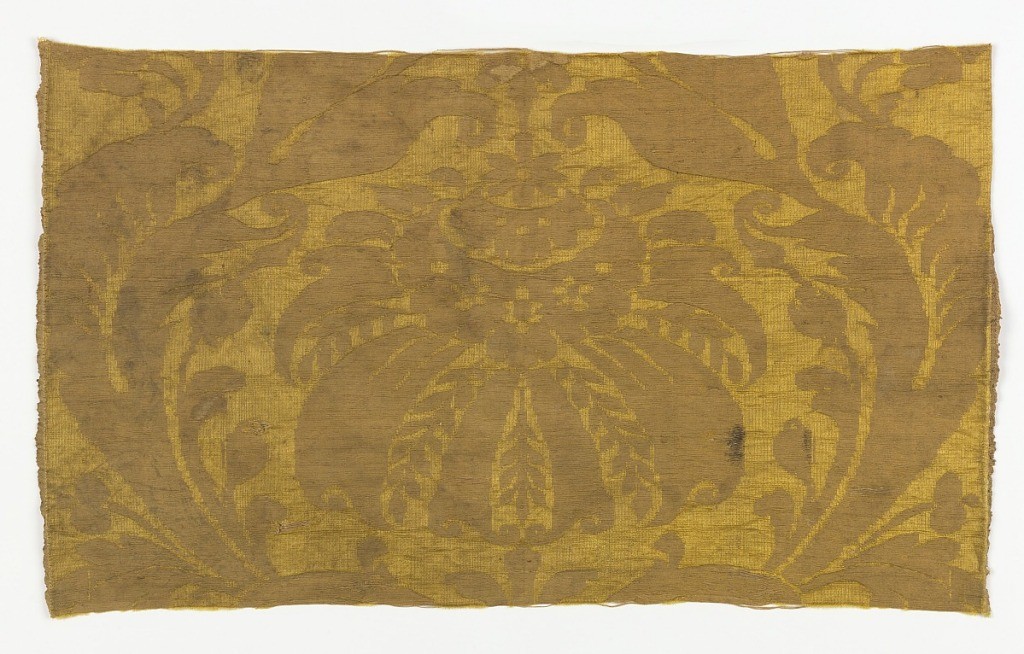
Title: Fragment
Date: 18th century
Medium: silk, linen Technique: 5-harness satin damask
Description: Large-scale yellow flower and pendant-like leaves in predominantly weft-faced linen weave on a yellow silk satin ground.